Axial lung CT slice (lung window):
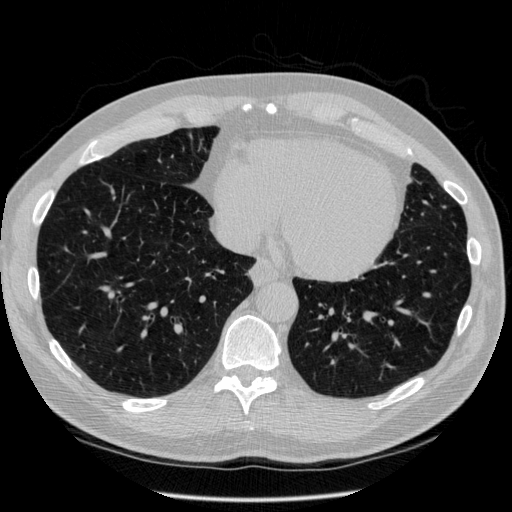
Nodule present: no